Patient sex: M
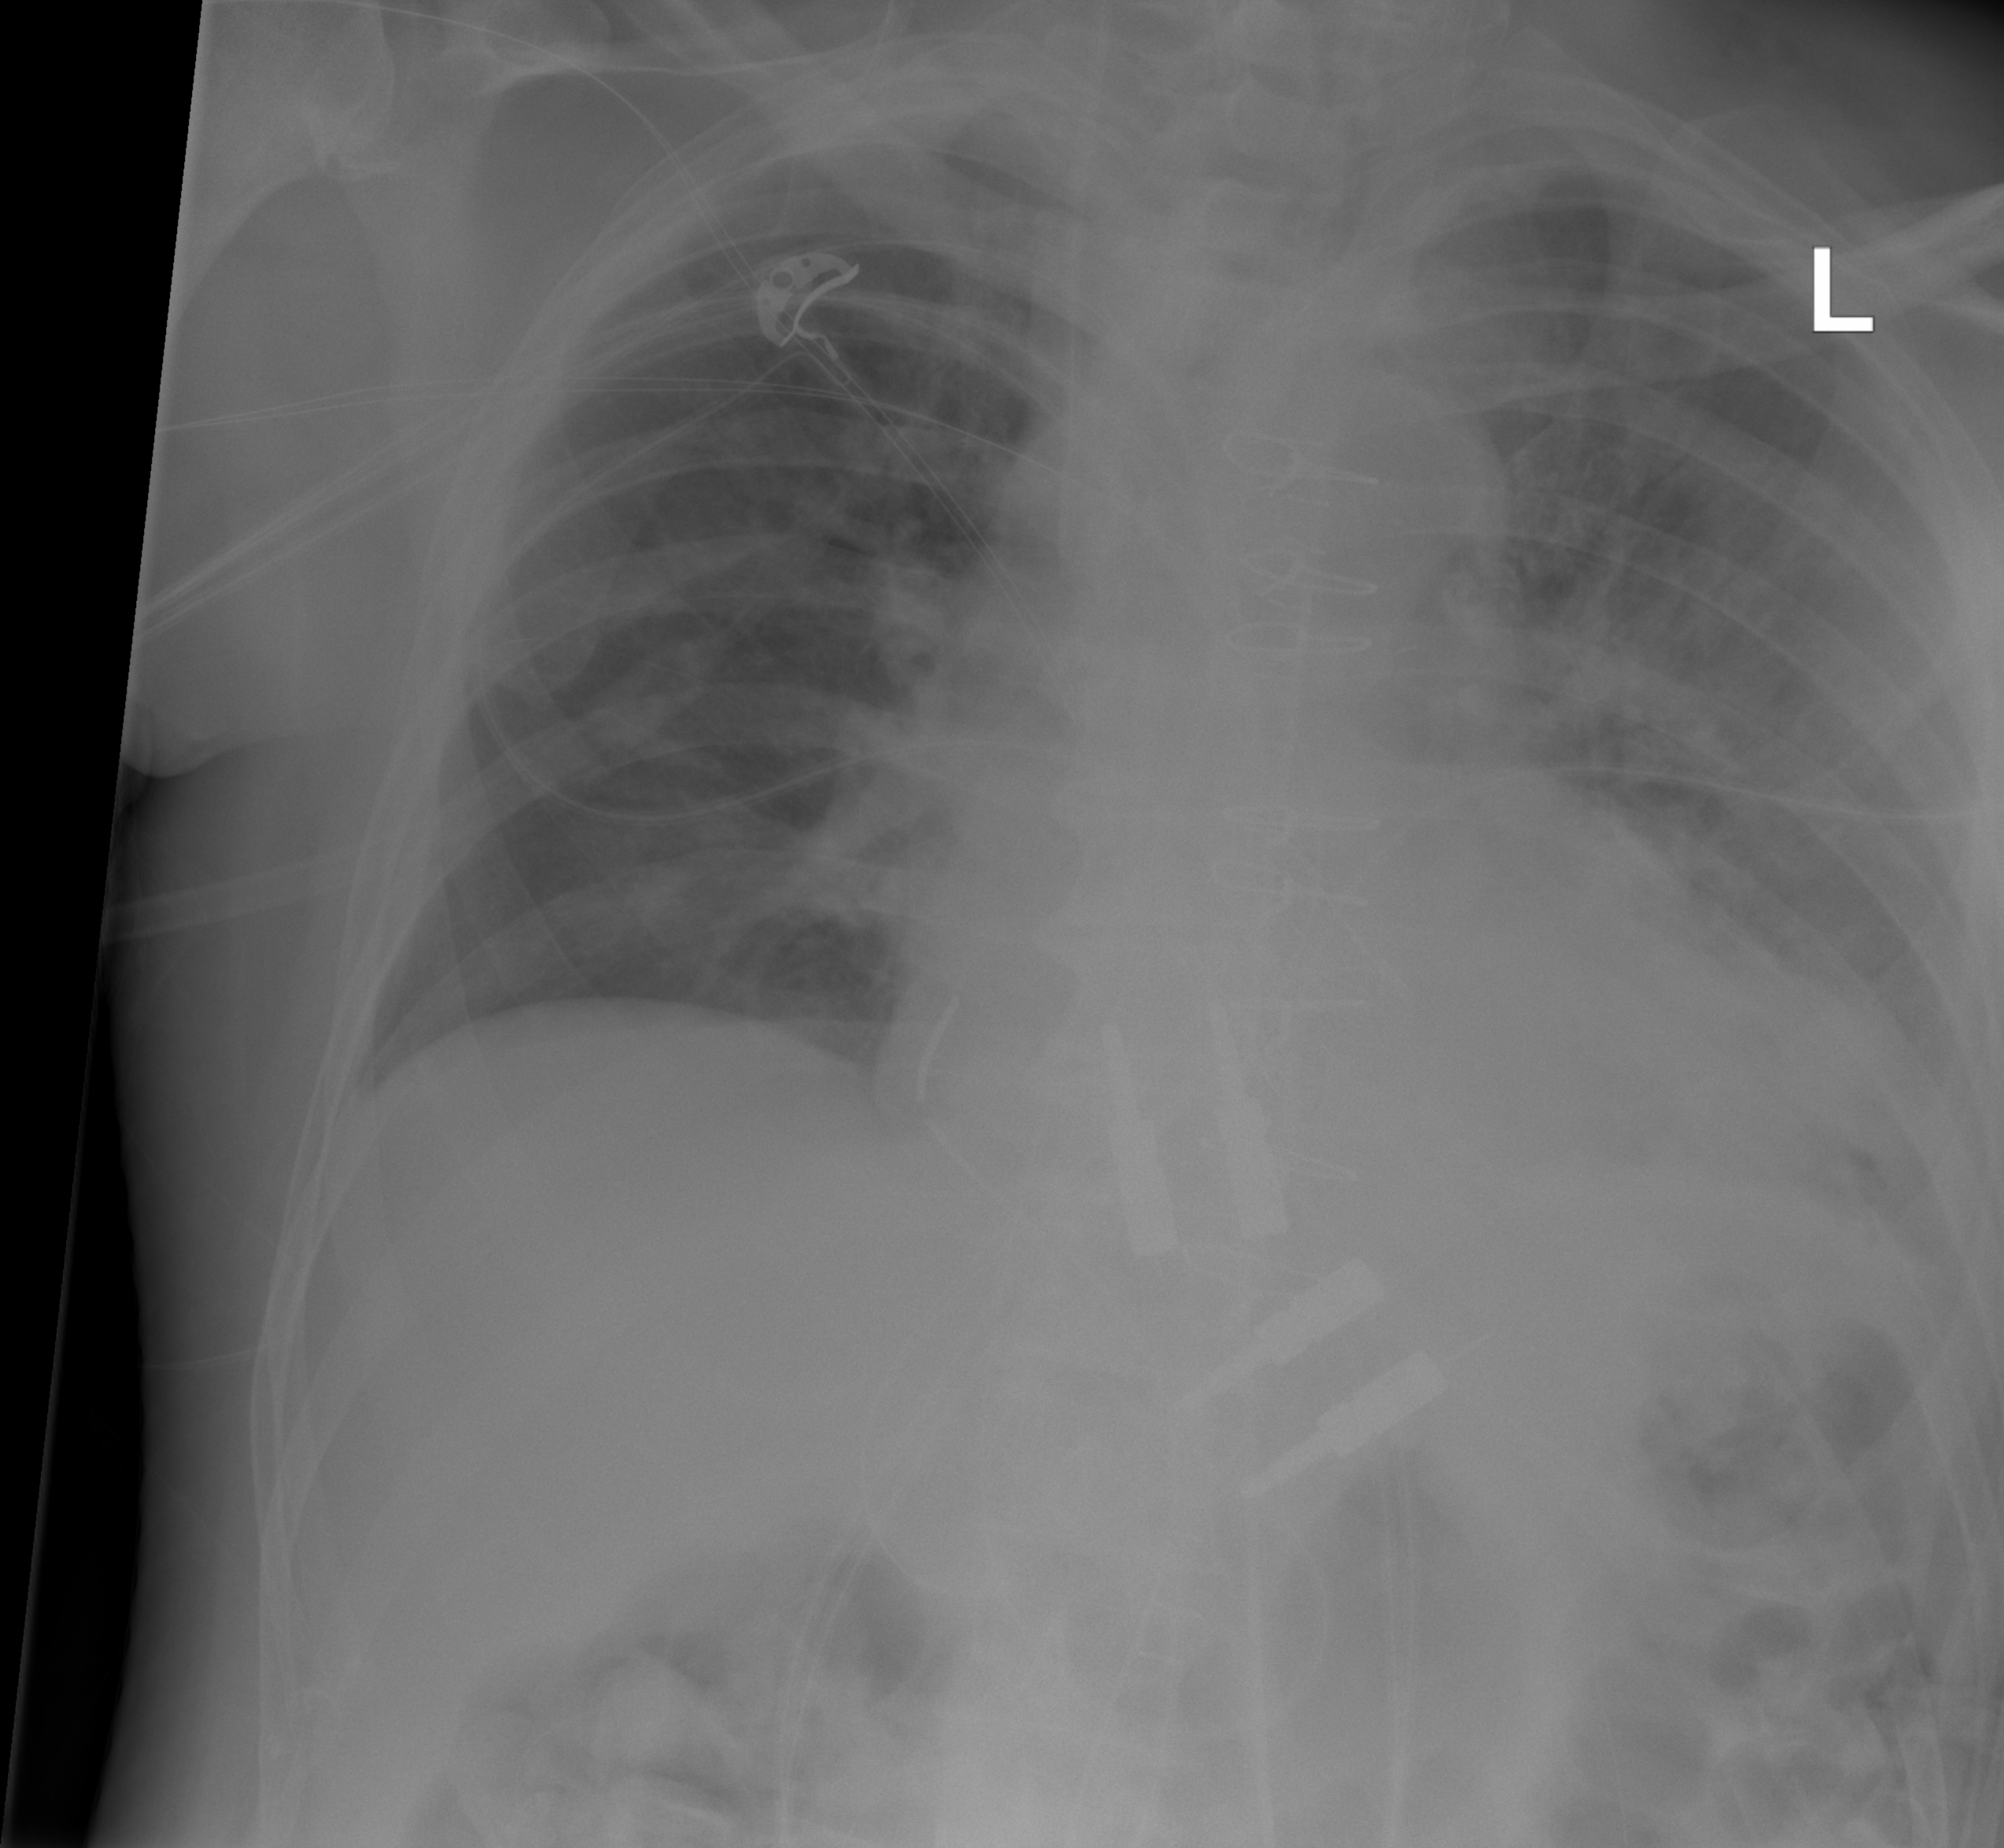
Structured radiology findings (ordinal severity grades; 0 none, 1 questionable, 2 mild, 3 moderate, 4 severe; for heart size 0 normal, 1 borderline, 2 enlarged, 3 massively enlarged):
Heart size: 2
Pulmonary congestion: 2
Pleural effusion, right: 0
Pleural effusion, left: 0
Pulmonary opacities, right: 0
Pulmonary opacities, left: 2
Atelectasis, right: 2
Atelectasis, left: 2